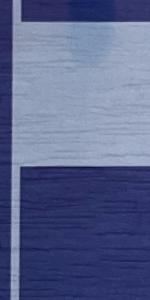
Label: Empty